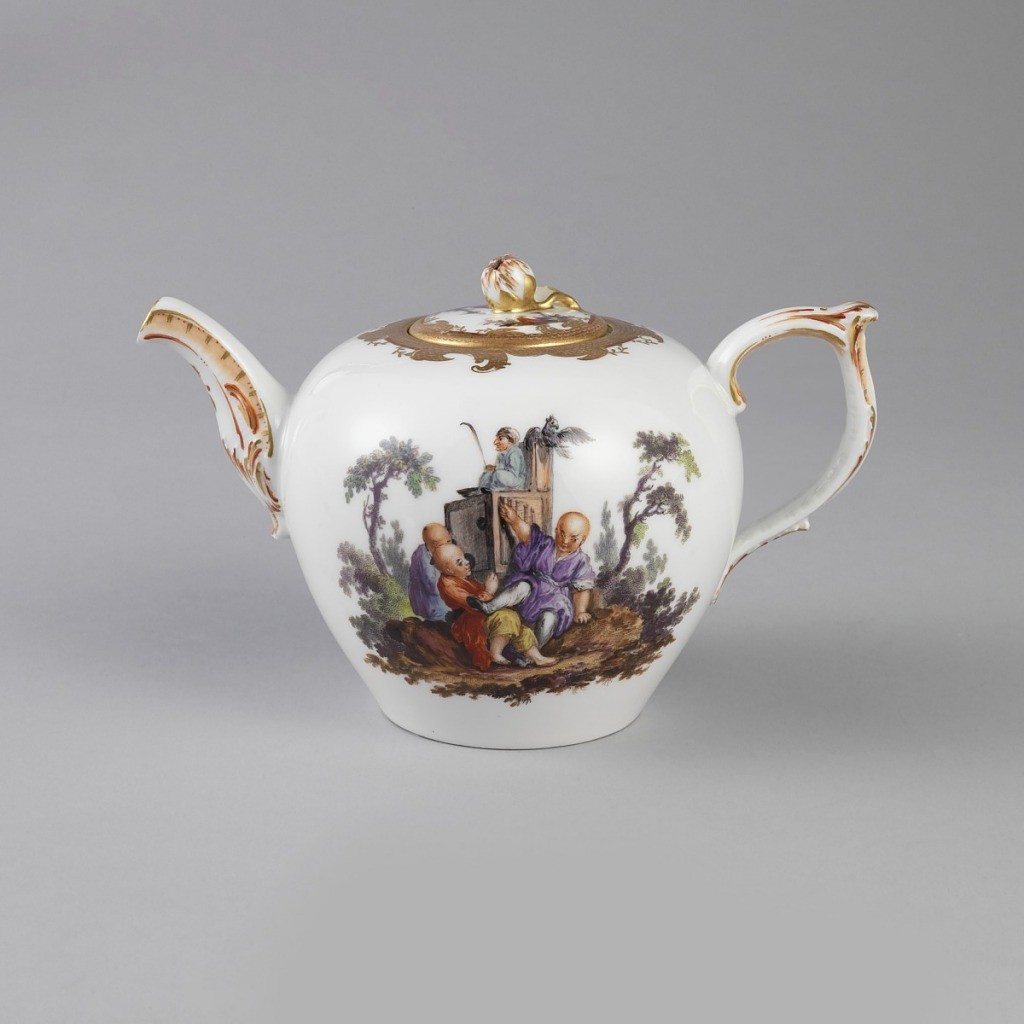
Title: Teapot with Chinoiserie Vignettes
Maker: Royal Porcelain Manufactory, Berlin, German, established 1763
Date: ca. 1770
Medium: hard paste porcelain, vitreous enamel, gold
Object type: teapot
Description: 1938-57-651-a,b: A white rounded teapot with very delicate spout an...;     T1938-57-650/656: Hard paste porcelain tea and coffee service consis...;     T1938-57-651-a,b: Hard paste porcelain.
Rounded teapot with Chinoi...